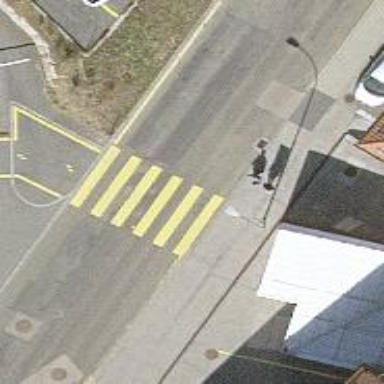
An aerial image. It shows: Marked crossing on the road.